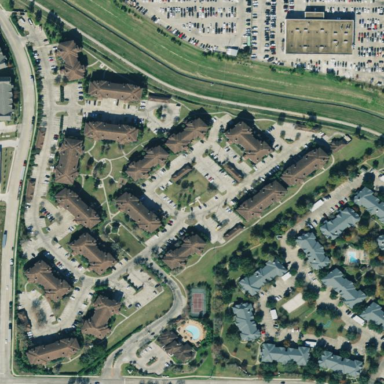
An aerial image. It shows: Residential area with apartments.